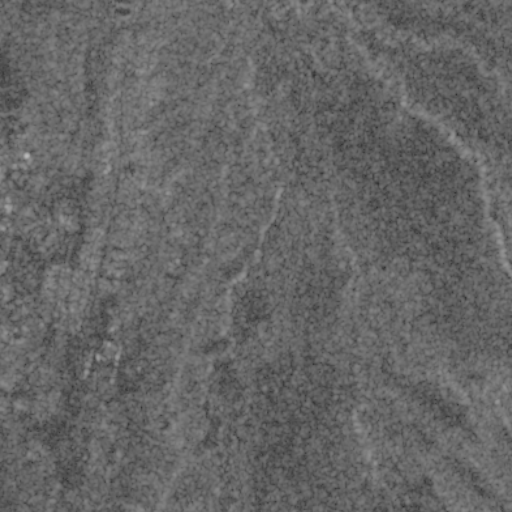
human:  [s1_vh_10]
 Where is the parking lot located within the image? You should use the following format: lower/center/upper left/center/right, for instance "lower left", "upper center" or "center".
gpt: The parking lot is located in the lower left of the image.
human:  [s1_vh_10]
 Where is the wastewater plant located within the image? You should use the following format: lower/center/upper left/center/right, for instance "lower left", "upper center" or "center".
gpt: The wastewater plant is located in the upper left of the image.
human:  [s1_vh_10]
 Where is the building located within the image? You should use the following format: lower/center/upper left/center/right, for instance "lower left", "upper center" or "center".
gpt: There is no building in the image.

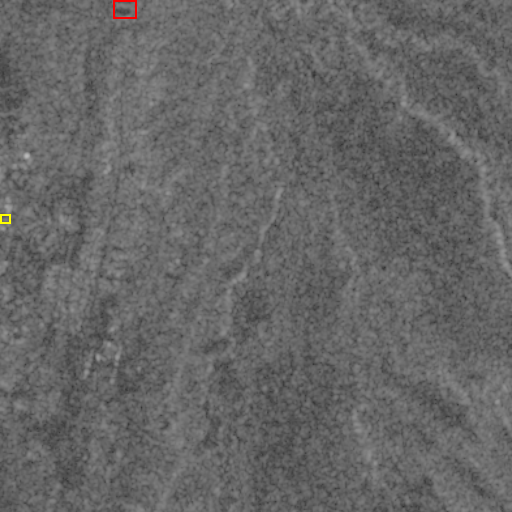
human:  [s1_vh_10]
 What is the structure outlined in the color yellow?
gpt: The structure outlined in yellow is a parking lot.
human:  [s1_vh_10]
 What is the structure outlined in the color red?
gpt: The structure outlined in red is a wastewater plant.
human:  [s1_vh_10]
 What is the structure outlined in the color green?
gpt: There is no green outline.